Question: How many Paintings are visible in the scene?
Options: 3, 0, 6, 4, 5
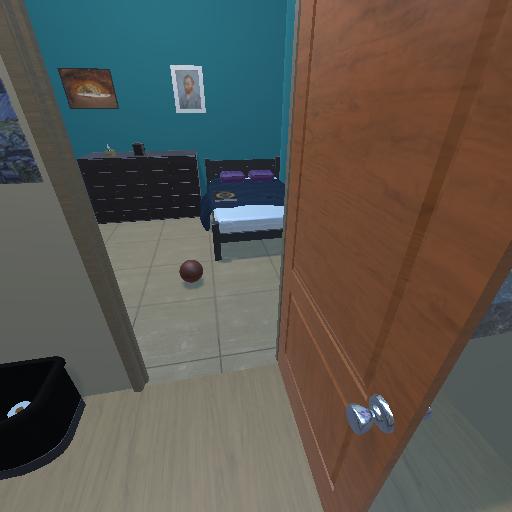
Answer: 3